Question: I saw the resolution questions:
- <URL>
I have done
'''
react-native run-ios --simulator 'iPad Pro (9.7 inch)'
'''
I even went to "Hardware" menu and selected the device again.
My app launches in dimensions of tablet, however the contents within are not rightly sized, it is zoomed. I fixed this accidentally before but I cannot figure it out now. Here is a screenshot of my situation:

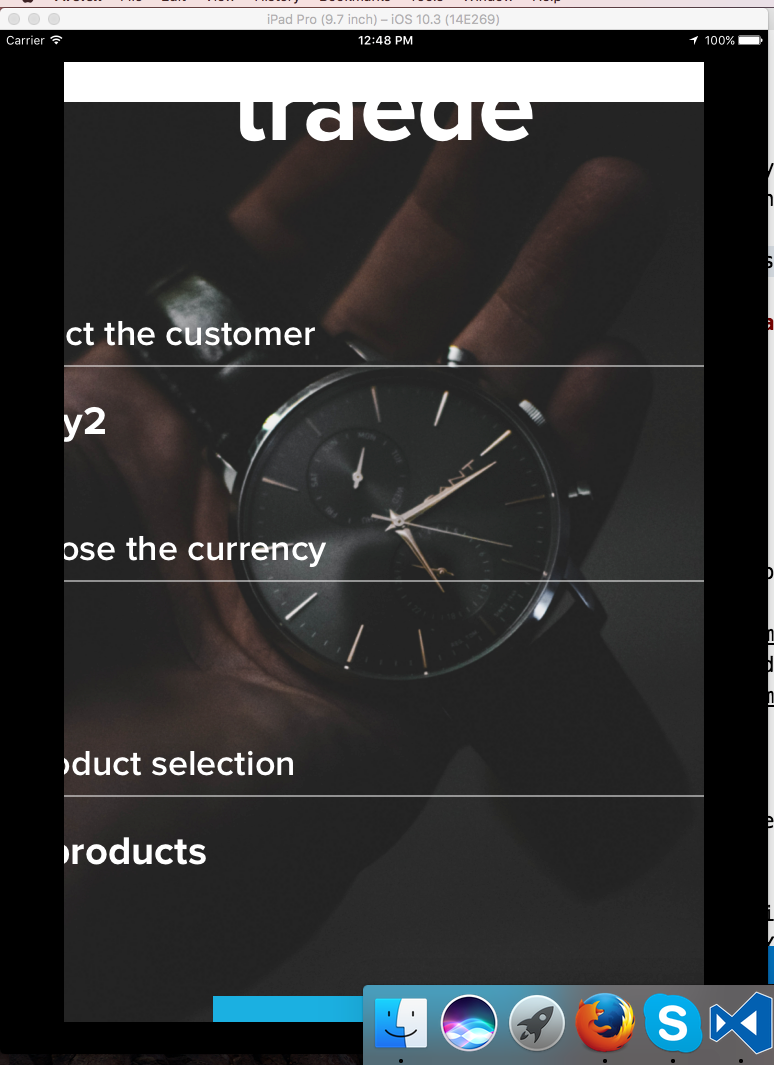
Answer: It seems like you are running a zoomed in iPhone app (which is possible to do on iPad, so the simulator does what it's supposed to do). You need to set the app from 'iPhone' to 'Universal' in Xcode to tell it that your app is targeted for iPad as well.